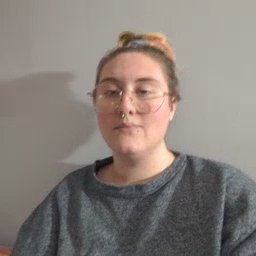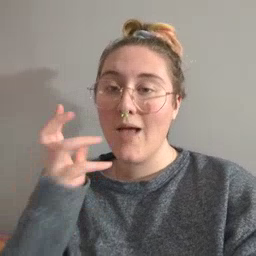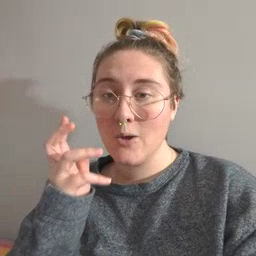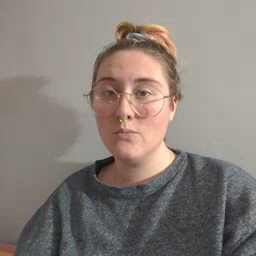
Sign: radio